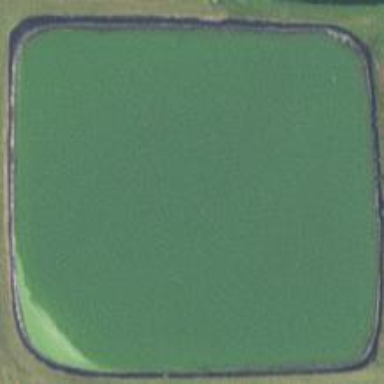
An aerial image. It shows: Body of wastewater.